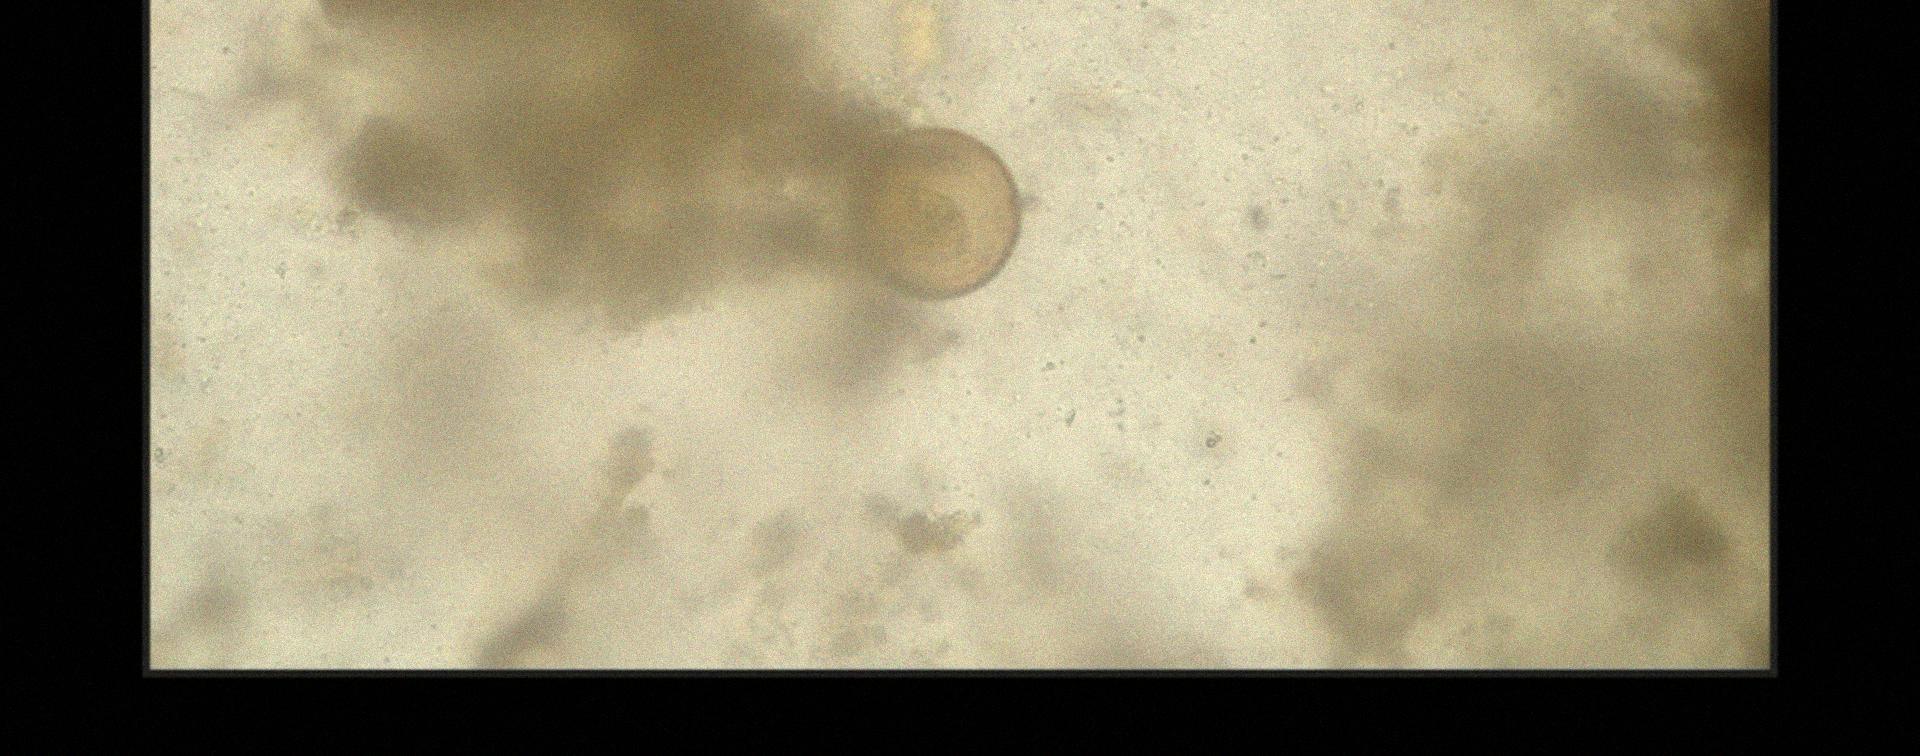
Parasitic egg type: Hymenolepis diminuta